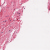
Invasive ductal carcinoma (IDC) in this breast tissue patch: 0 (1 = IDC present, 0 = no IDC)